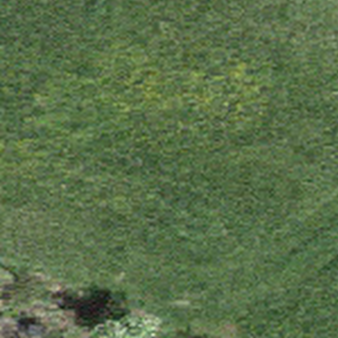
Label: other